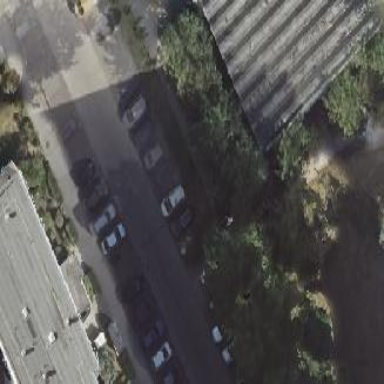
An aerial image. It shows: Street-side parking area.